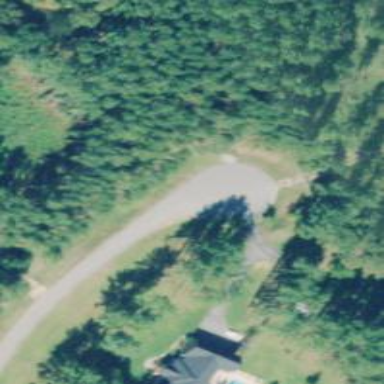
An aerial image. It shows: Turning circle on the road.